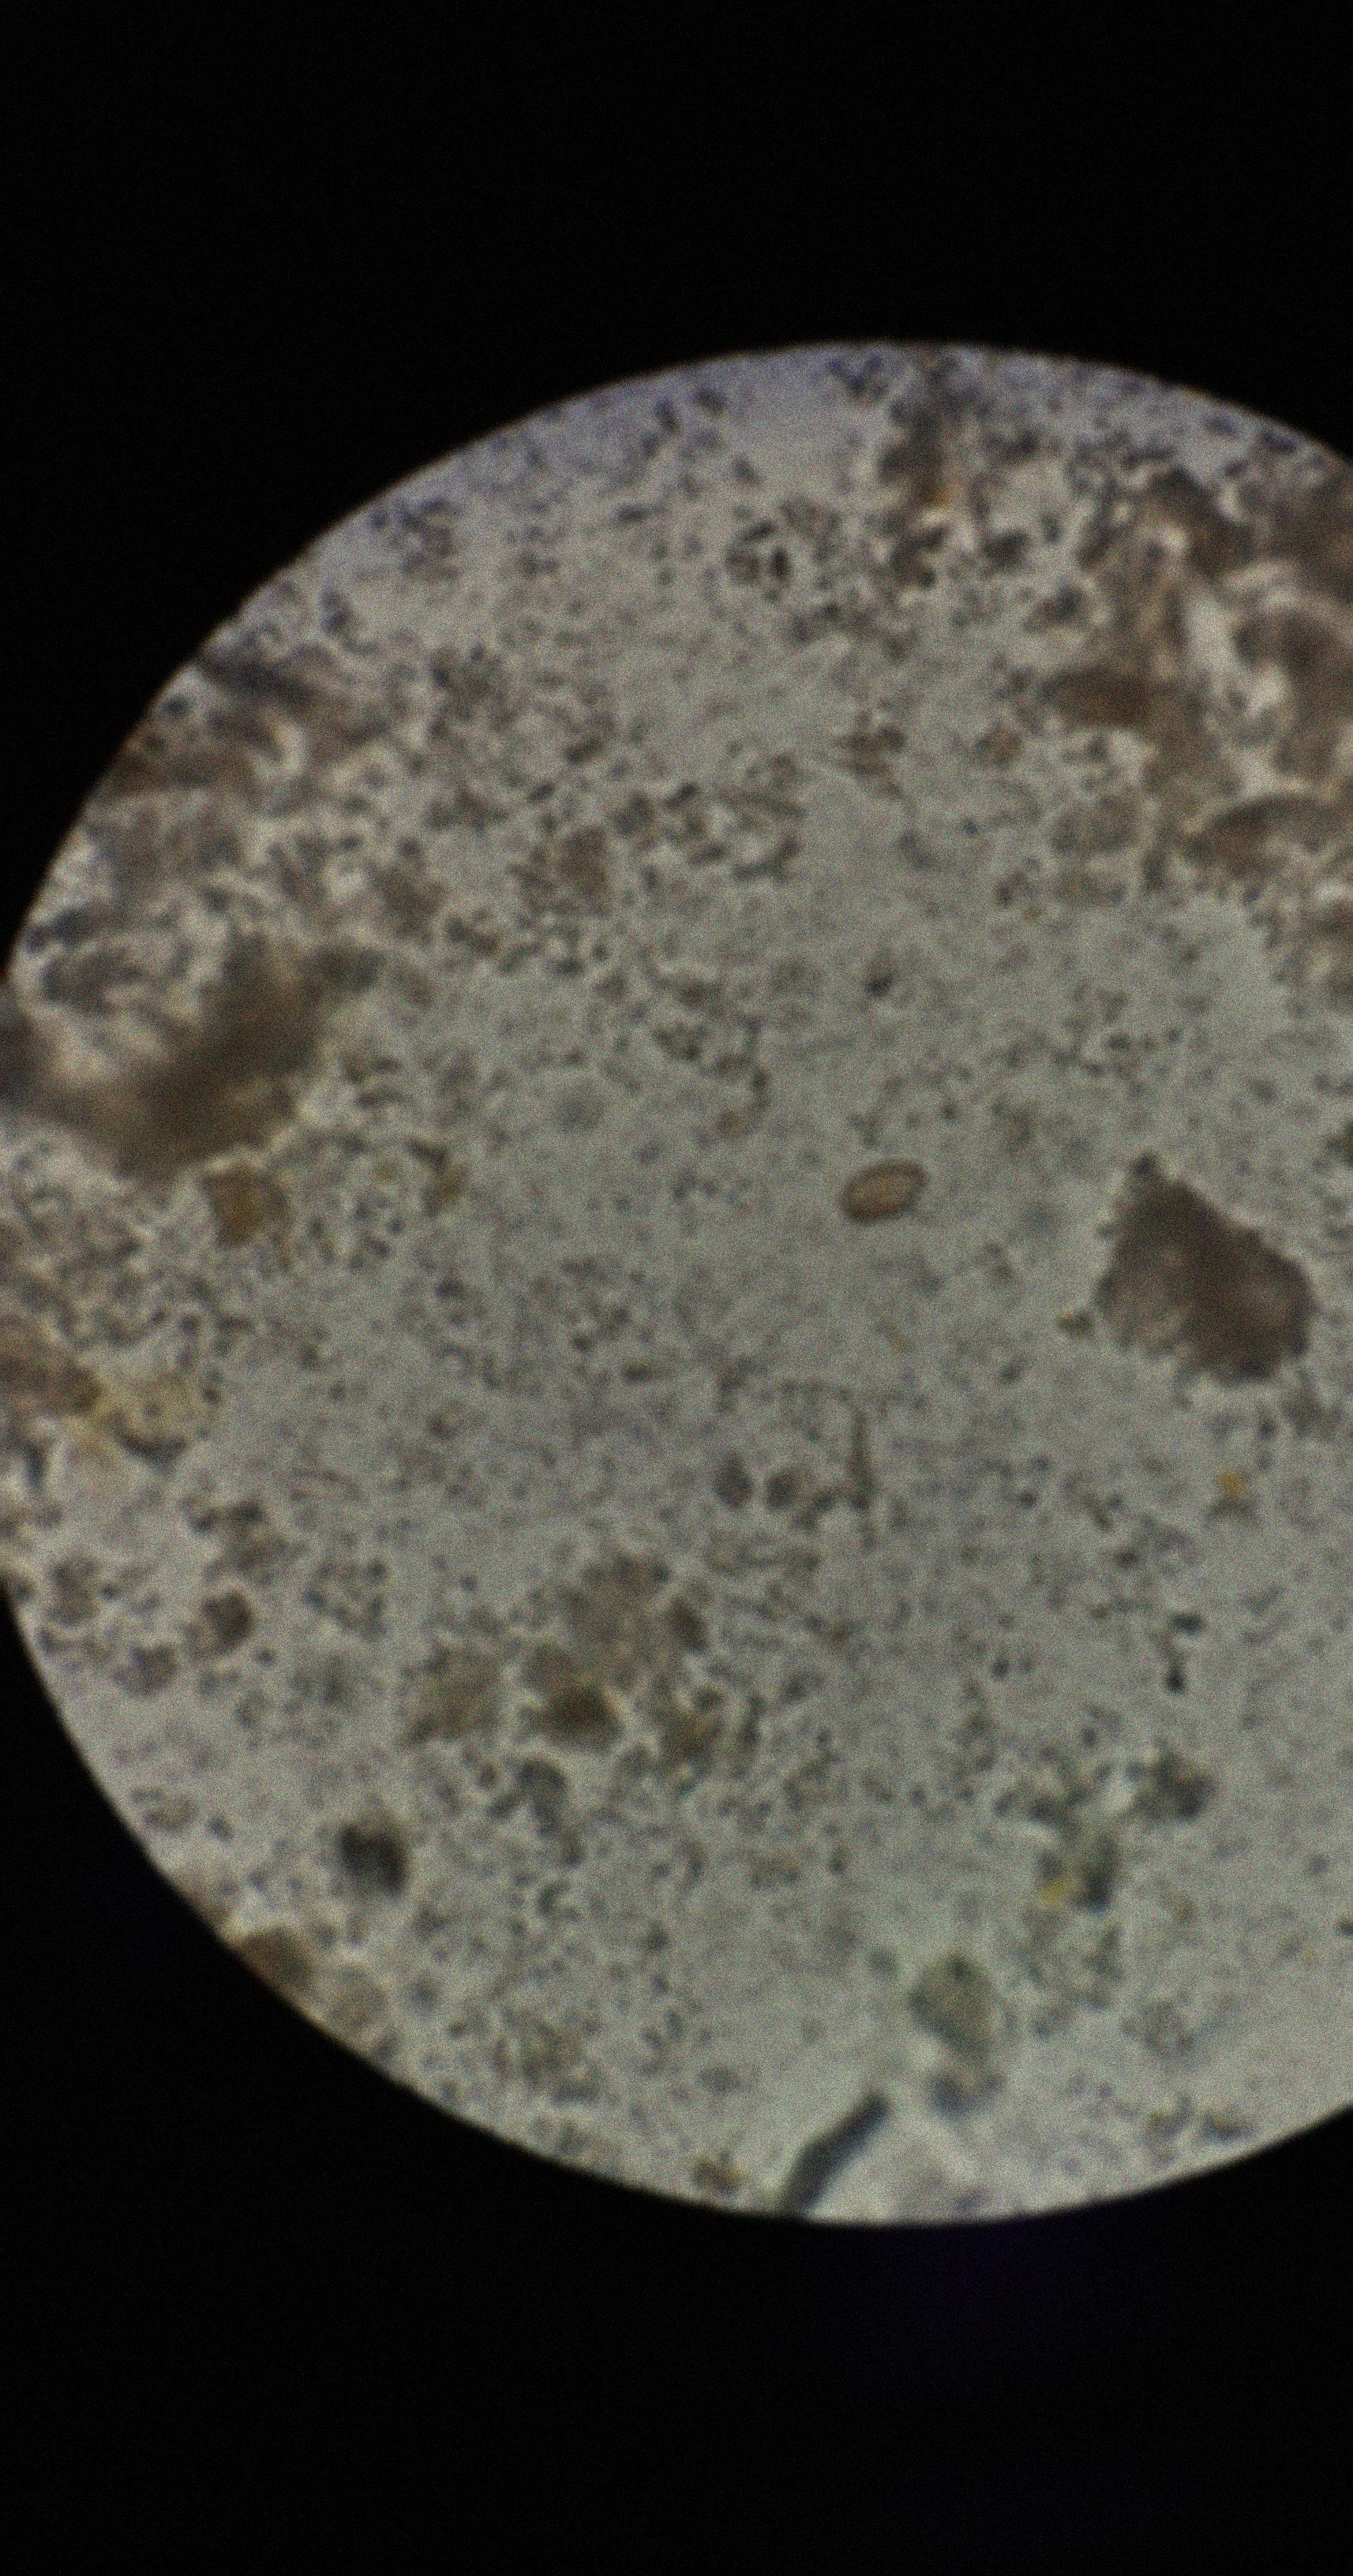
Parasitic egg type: Opisthorchis viverrine